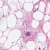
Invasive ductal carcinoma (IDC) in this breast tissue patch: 0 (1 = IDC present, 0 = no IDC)